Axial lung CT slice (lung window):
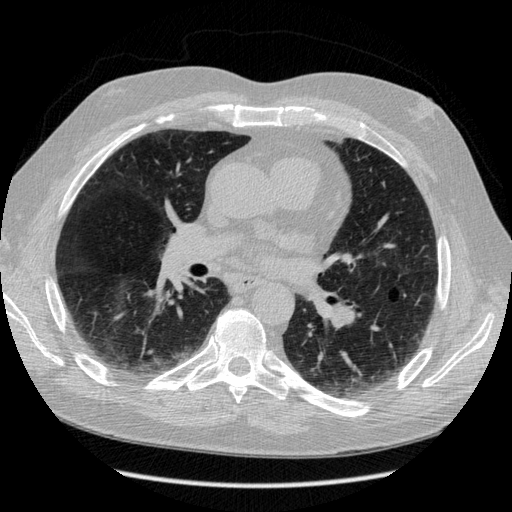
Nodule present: no